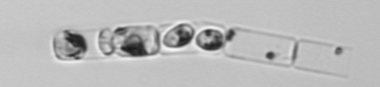
Label: Guinardia_delicatula_TAG_internal_parasite